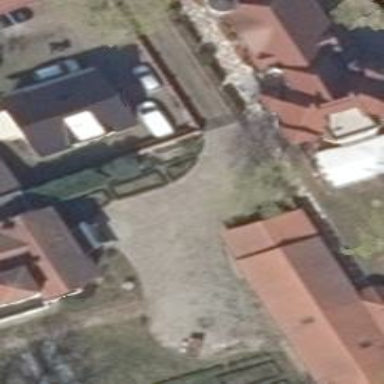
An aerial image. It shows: Alleyway designated as service road.